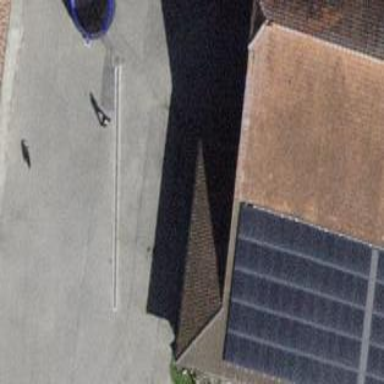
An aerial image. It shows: Solar power generator utilizing photovoltaic technology with solar photovoltaic panels.